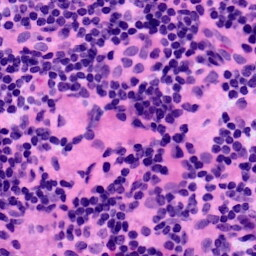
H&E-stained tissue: LymphNode